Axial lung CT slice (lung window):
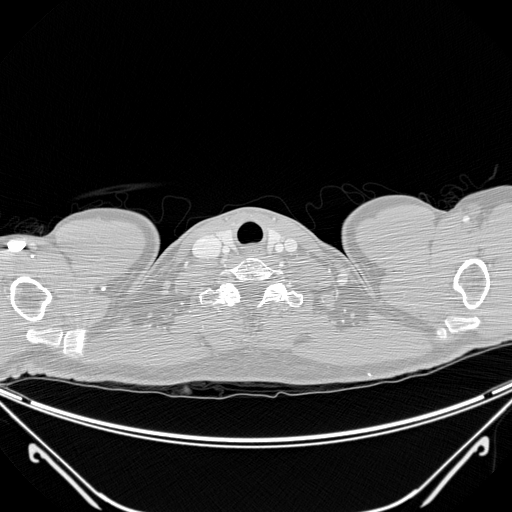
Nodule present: no